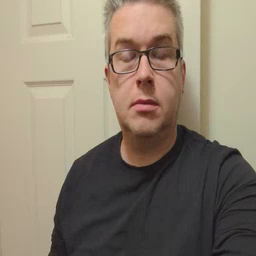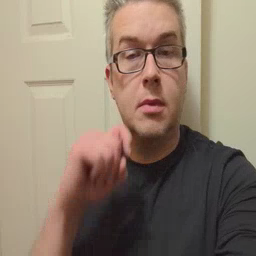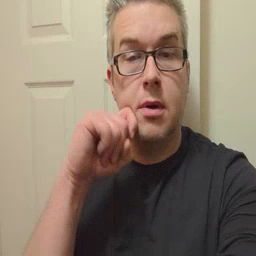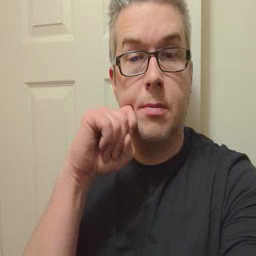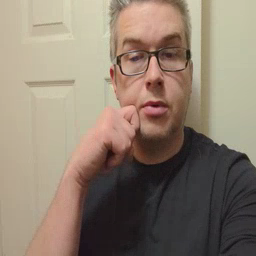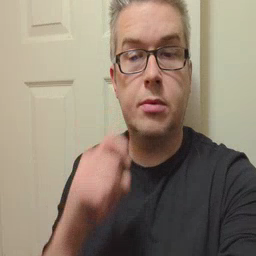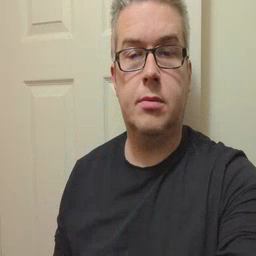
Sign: apple